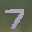
Label: 7